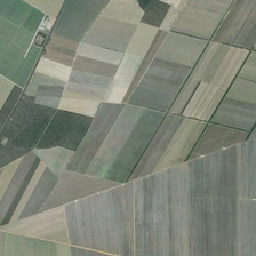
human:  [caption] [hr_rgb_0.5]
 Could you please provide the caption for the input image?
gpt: the size of the farmland .

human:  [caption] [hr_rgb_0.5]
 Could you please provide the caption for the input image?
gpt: Various shapes of farmland.

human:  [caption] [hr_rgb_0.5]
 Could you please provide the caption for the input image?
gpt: the form of agricultural land of all types.

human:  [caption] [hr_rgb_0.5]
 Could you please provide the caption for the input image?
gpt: Form of any kind of farmland.

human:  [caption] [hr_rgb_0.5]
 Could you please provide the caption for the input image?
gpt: the form of agricultural land of all types.